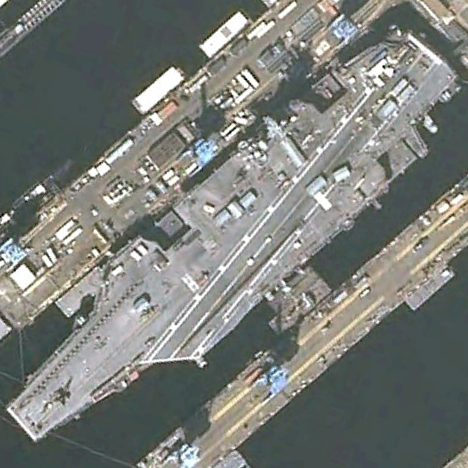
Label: aircraft_carrier